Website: home-depot
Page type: delivery-shipping
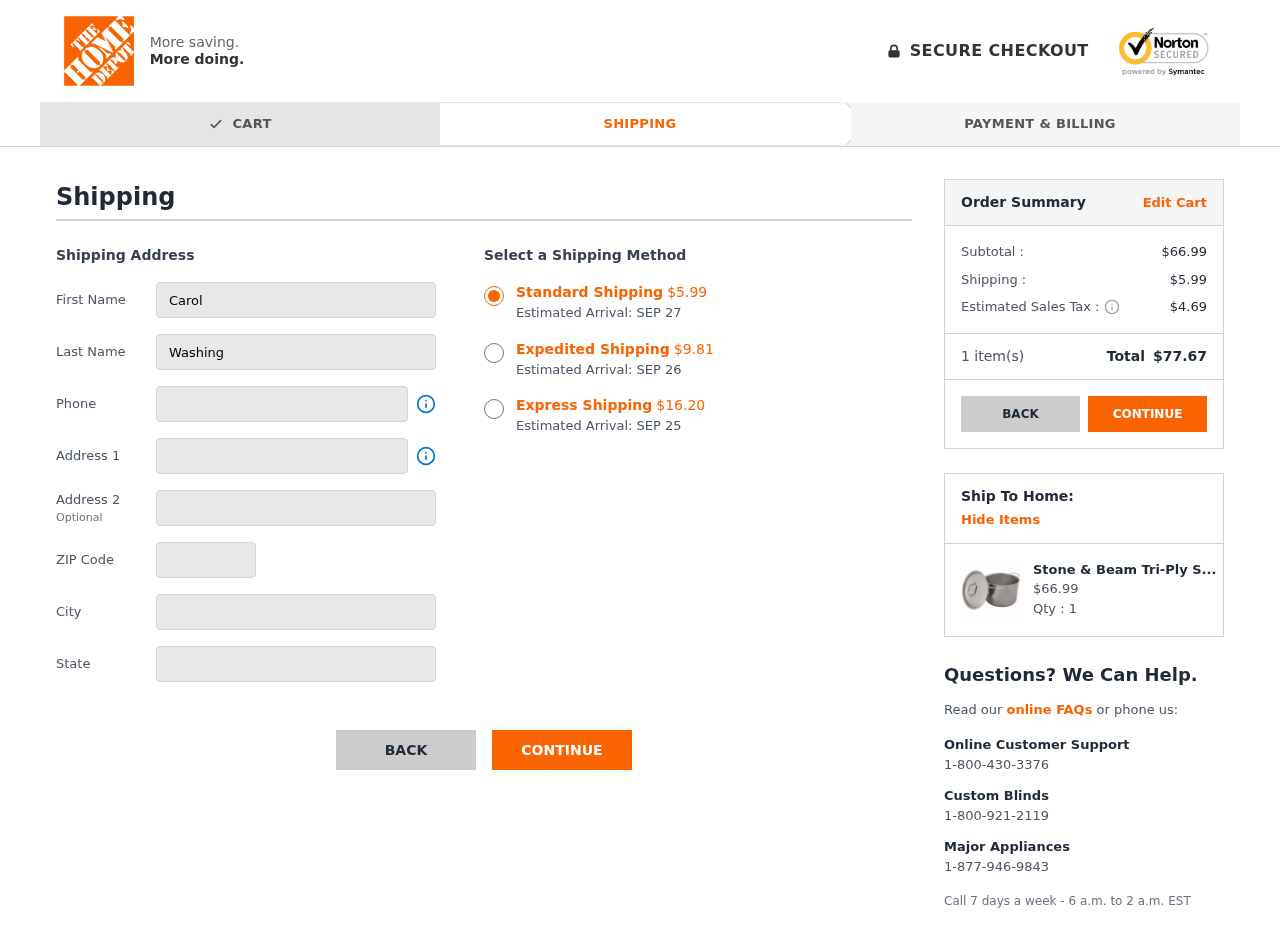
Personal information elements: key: PII_CITY
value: Langside
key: PII_FIRSTNAME
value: Carol
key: PII_LASTNAME
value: Washington
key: PII_PHONE
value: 4024160571
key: PII_POSTCODE
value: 19885
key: PII_STATE
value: Nebraska
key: PII_STREET
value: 84381 Williams Row
Product elements: key: PRODUCT1_NAME
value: Stone & Beam Tri-Ply Stainless Steel Stockpot, 12-Quart (Renewed)
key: PRODUCT1_PRICE
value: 66.99
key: PRODUCT1_QUANTITY
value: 1
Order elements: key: ORDER_SHIPPING_COST_STANDARD
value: $5.99
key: ORDER_DELIVERY_DATE
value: SEP 27
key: ORDER_SHIPPING_COST_EXPEDITED
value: $9.81
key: ORDER_DELIVERY_DATE_EXPEDITED
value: SEP 26
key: ORDER_SHIPPING_COST_EXPRESS
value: $16.20
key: ORDER_DELIVERY_DATE_EXPRESS
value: SEP 25
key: ORDER_SUBTOTAL
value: $66.99
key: ORDER_SHIPPING_COST
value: $5.99
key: ORDER_TAX
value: $4.69
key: ORDER_NUM_ITEMS
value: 1
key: ORDER_TOTAL
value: $77.67